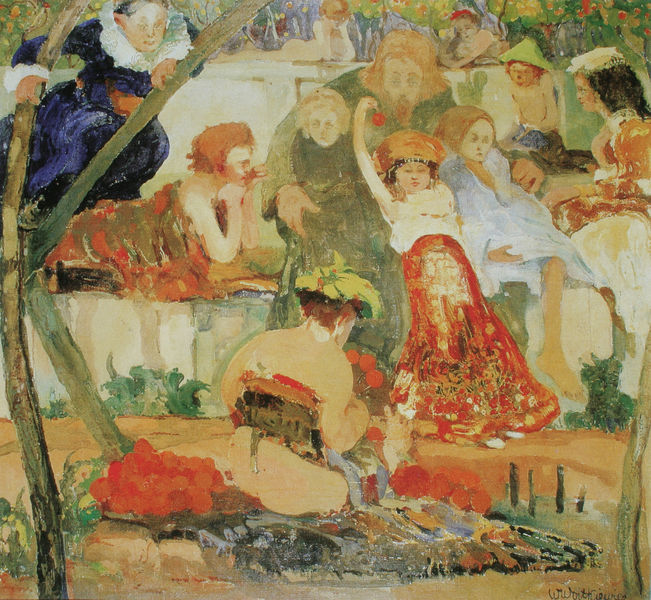
Titel: Jesus unter Kindern
Künstler: Witold Wojtkiewicz
Standort: Warschau
Institution: Muzeum Narodowe
Schlagwörter: akt, baum, blau, gemälde, hand, haut, körper, mann, nackt, wasser, weiß, bäume, frauen, gelb, grün, impressionismus, menschen, mädchen, ocker, sitzen, teich, äste, blume, blumen, braun, bunt, frankreich, frau, holz, hut, hüte, kleid, kleider, licht, männer, orange, rücken, szene, tisch, blüte, gras, obst, rot, weg, wiese, beige, expressionismus, fauves, fest, malerei, mode, rock, tanz, teppich, bart, feier, feiern, gelage, mütze, arm, diener, inkarnat, kleidung, kragen, mensch, halskrause, portrait, signatur, öl, ast, baumstamm, erde, feld, natur, schilf, pastos, sonne, boden, kostüm, tücher, decke, familie, gewänder, kind, paar, pflanzen, publikum, tanzen, kinder, frucht, früchte, garten, apfel, orangen, farbig, pfütze, umarmung, liegen, tribüne, zuschauer, fläche, mauer, farbe, picknick, bank, essen, tafel, festhalten, junge, gauguin, fleisch, kirschen, rit, paradies, greis, fuss, expressionistisch, clown, hocken, asien, bläulich, orgie, farbauftrag, manege, china, verschwommen, leib, bambus, zuschauen, astgabel, rasten, primitiv, harlekin, kirsche, matisse, okker, denis, blmen, redon, riese, hellrot, menshcen, vis á vis, maurice denis, 1900, 1890, gr+n, obst+, bambu, kastagnette